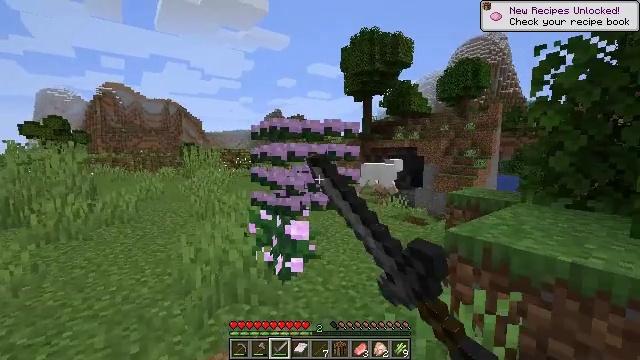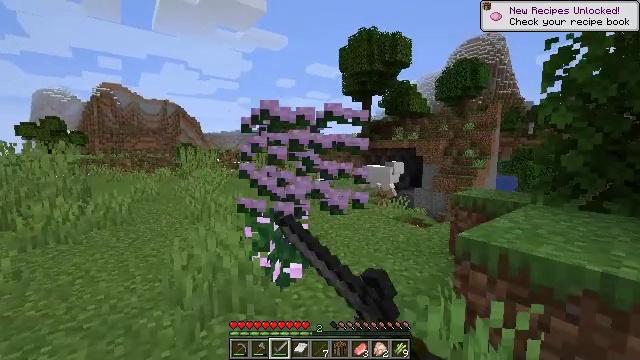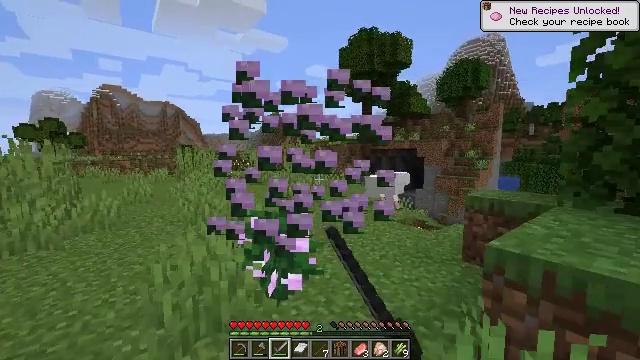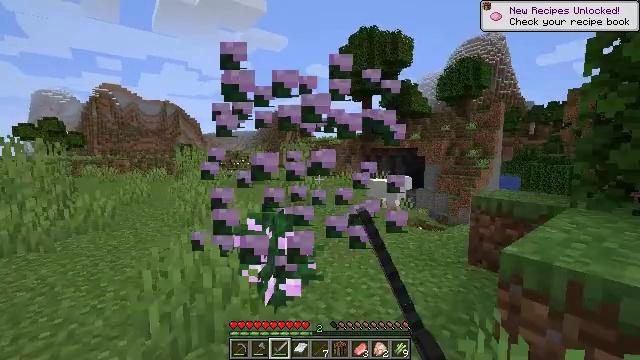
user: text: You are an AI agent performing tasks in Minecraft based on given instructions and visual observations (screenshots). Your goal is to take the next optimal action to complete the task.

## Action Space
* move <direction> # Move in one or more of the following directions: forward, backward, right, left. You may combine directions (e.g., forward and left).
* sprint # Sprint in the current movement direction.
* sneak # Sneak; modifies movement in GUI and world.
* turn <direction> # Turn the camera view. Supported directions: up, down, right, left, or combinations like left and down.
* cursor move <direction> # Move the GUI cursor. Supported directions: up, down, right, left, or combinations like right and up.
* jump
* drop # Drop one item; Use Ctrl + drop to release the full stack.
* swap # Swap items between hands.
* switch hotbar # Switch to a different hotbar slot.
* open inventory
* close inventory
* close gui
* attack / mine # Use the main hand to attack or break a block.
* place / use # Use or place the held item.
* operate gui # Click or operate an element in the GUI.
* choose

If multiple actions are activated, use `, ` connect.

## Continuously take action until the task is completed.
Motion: motion action
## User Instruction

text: Break the peony to collect it.
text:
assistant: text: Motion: move forward, attack / mine
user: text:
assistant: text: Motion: move forward, attack / mine
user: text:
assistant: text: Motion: move forward
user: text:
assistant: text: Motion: no_op